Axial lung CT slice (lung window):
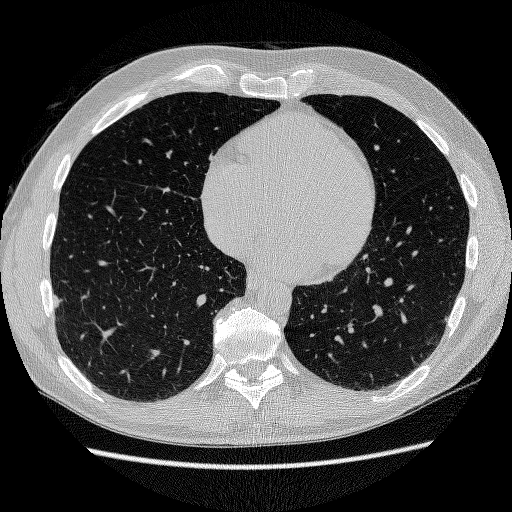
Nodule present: yes
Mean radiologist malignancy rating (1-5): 2.5